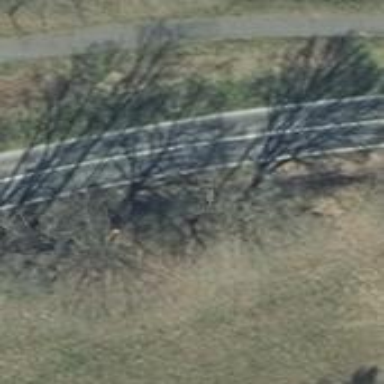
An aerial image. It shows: Row of deciduous broadleaved trees.